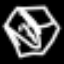
Label: diamond